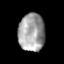
Tissue: prostate
Cell type: T cells
Senescence score: 0.362
Nuclear area (px): 976
Mean DAPI intensity: 160.152